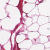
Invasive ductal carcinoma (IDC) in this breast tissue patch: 0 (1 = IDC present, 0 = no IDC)